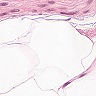
Metastatic tissue present: no